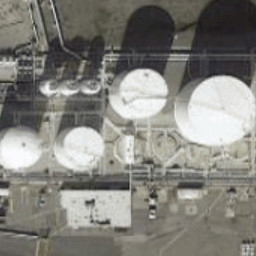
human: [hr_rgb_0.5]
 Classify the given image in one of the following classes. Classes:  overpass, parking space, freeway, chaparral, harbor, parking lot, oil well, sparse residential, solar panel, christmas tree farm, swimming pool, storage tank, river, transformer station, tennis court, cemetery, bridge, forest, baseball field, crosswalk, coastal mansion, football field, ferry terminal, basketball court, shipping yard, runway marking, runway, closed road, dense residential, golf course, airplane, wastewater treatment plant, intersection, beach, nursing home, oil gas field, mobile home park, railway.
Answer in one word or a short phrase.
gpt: storage tank